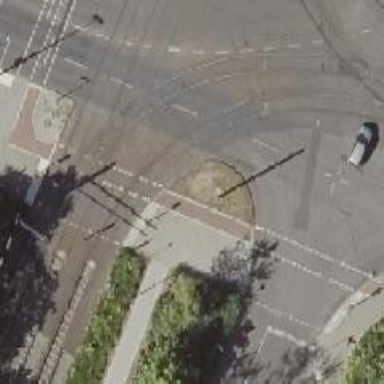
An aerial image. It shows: Tram crossing on the railway.